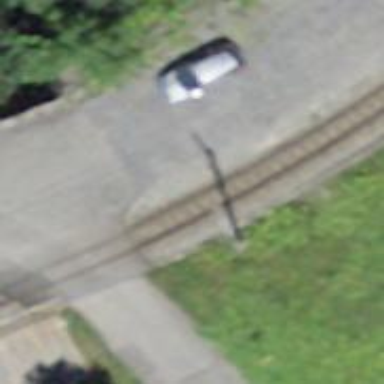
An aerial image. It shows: Narrow-gauge railway with single track. The railway is electrified with contact line.